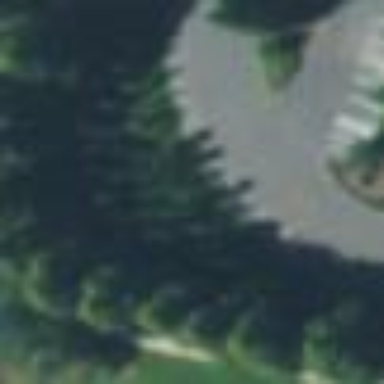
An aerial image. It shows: Evergreen woodland with needle-leaved trees.